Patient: sex M, age 60
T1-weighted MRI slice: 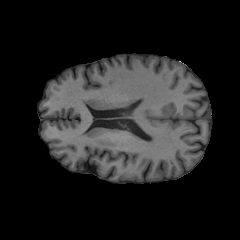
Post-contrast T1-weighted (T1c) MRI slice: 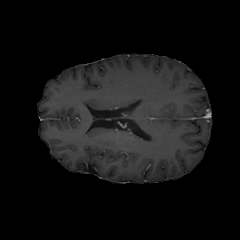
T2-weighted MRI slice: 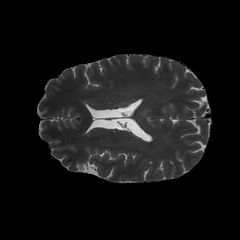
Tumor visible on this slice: no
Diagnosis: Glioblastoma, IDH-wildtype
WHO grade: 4